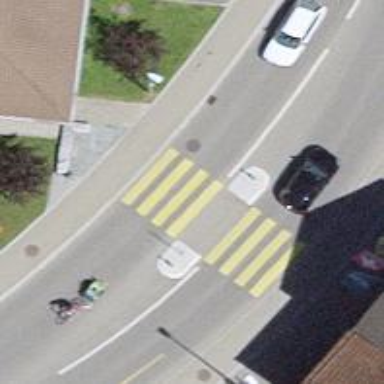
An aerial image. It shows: Uncontrolled crossing with pedestrian island.